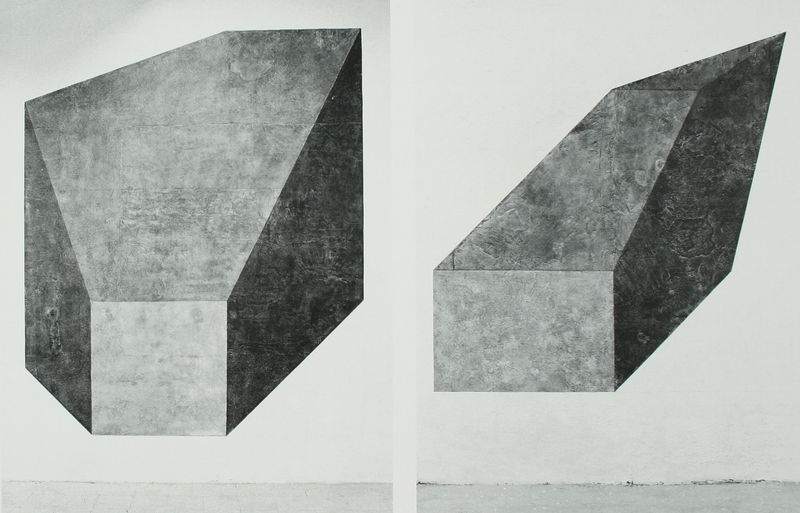
Titel: Installation GEWAD, Gent - Isometric figures
Künstler: Sol Lewitt
Schlagwörter: körper, weiß, kubismus, grau, schwarz, zeichnung, malerei, wand, skulptur, ecke, zwei, abstrakt, farben, formen, schattierungen, linien, spitz, surrealismus, foto, fotografie, rechtecke, entwurf, ecken, quadrate, geometrisch, quader, dreiecke, geometrie, lewitt, kuben, installation, isometrie, sol lewitt